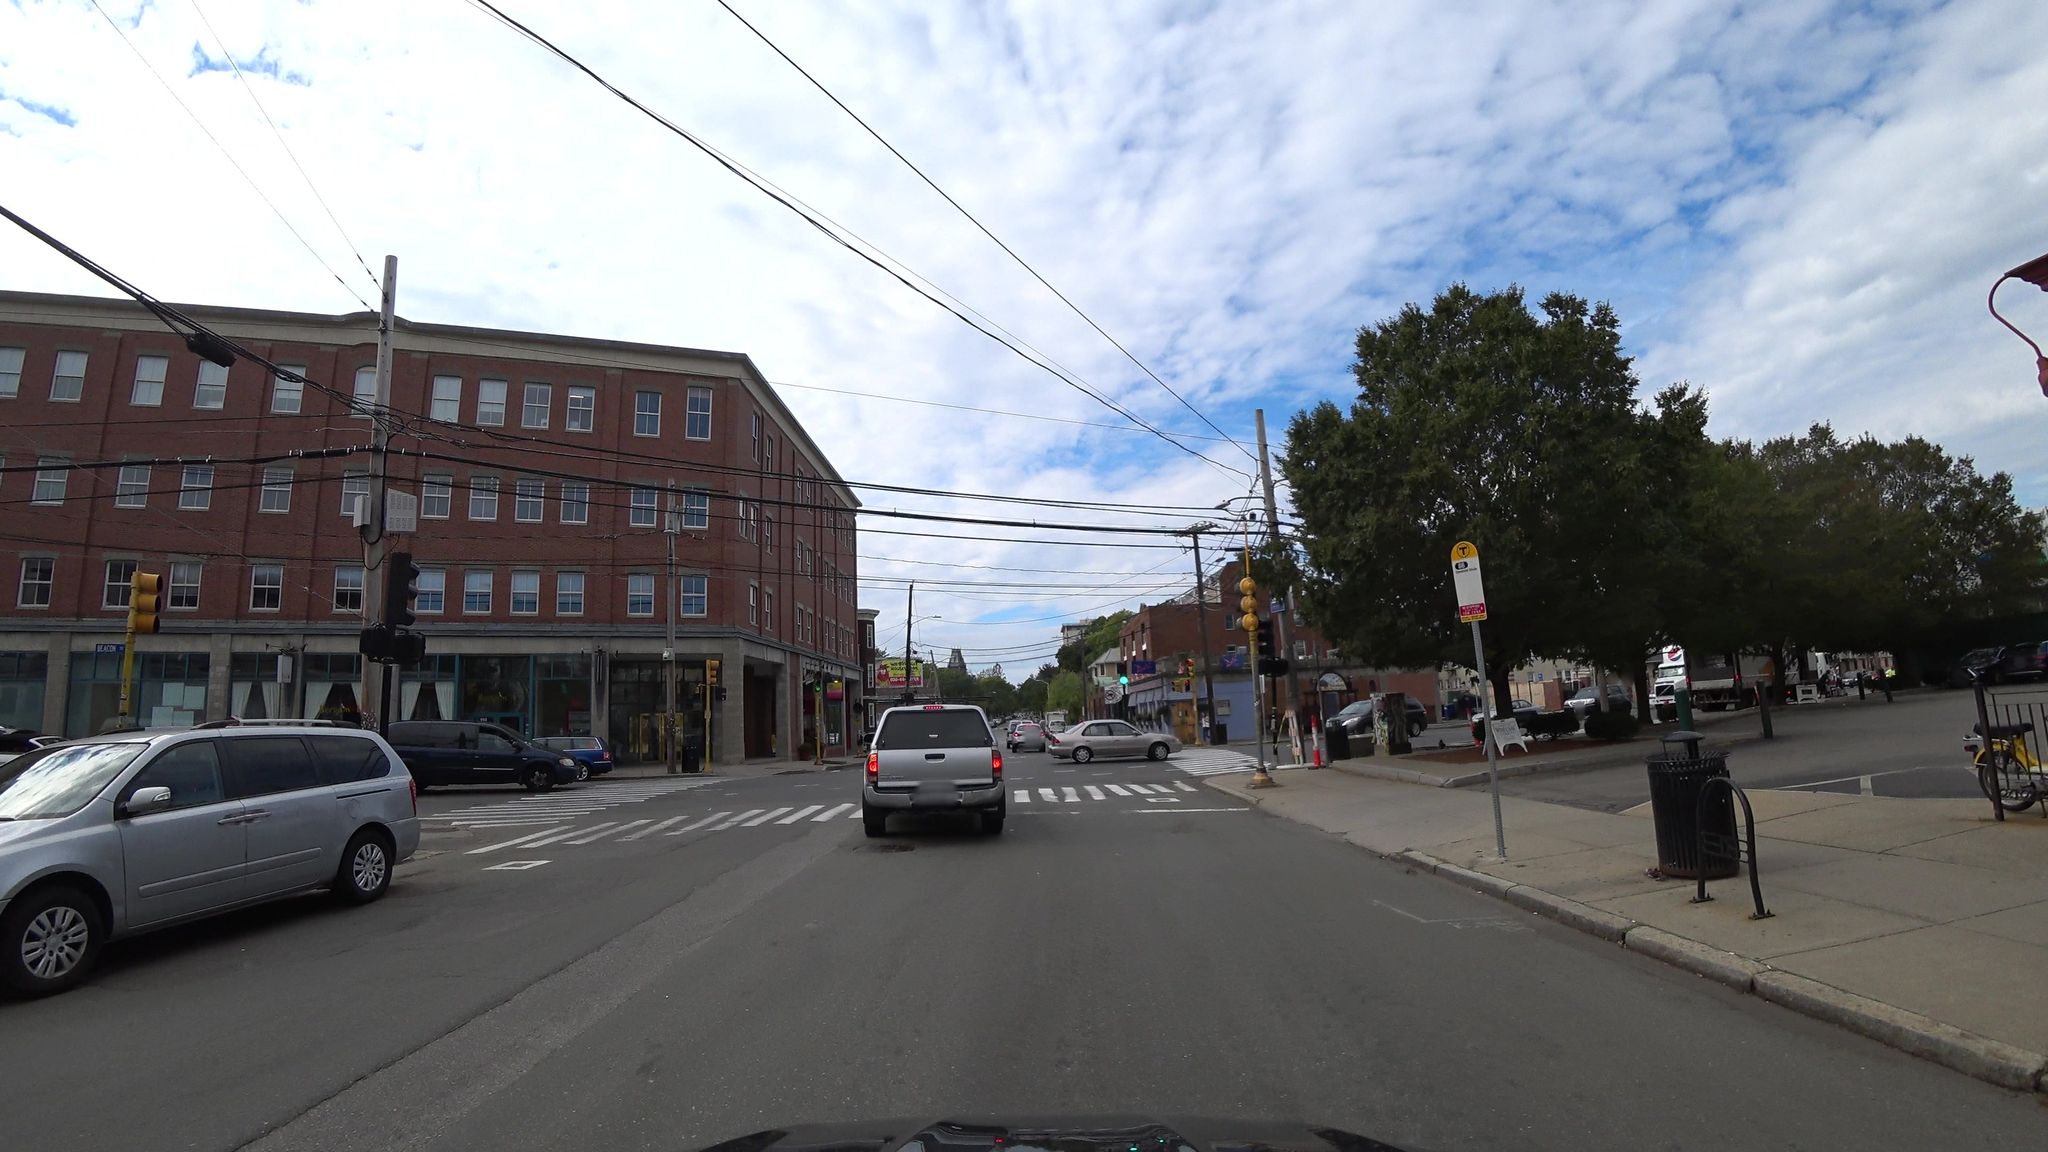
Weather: cloudy
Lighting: day
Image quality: good
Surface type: driving surface
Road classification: tertiary
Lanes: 2
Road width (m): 18.3
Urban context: urban centre
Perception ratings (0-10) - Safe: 6.41, Lively: 5.97, Beautiful: 3.93, Boring: 3.44, Depressing: 2.69, Wealthy: 6.5